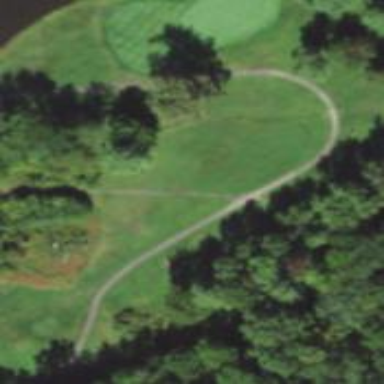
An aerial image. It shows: Path designated for golf carts.